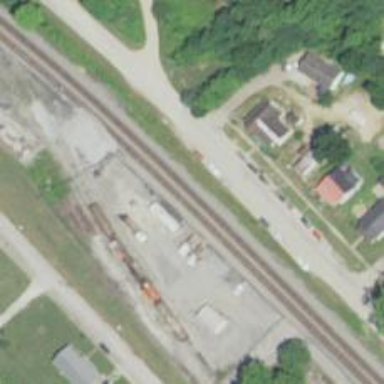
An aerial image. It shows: Railway track.